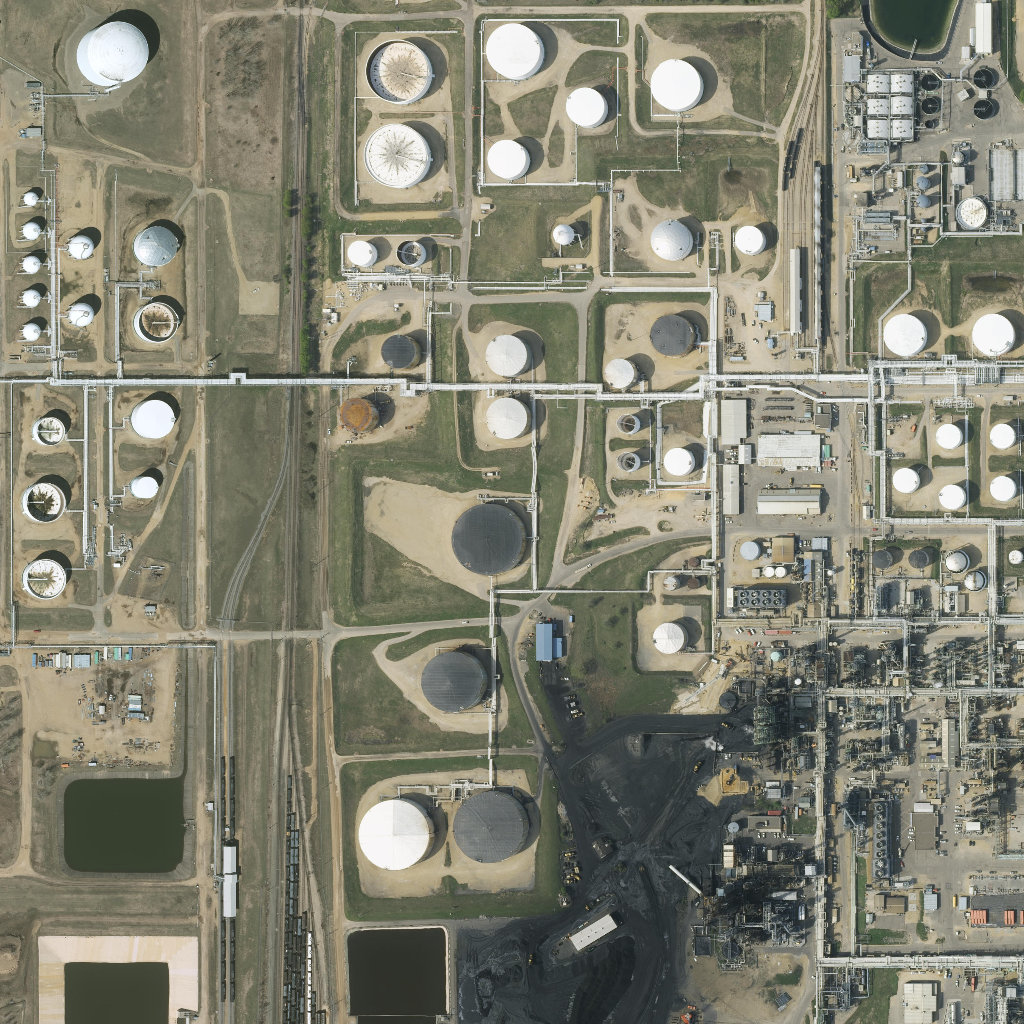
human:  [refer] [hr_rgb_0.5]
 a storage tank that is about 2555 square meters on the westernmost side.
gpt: <box>[[8, 1, 14, 7, 0]]</box>